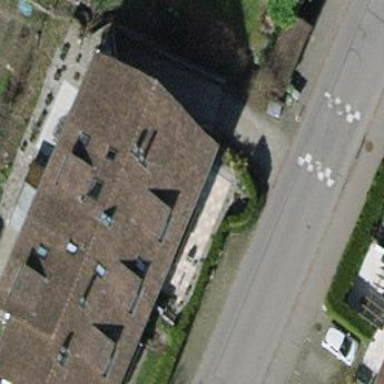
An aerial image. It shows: Image showing building with apartments.